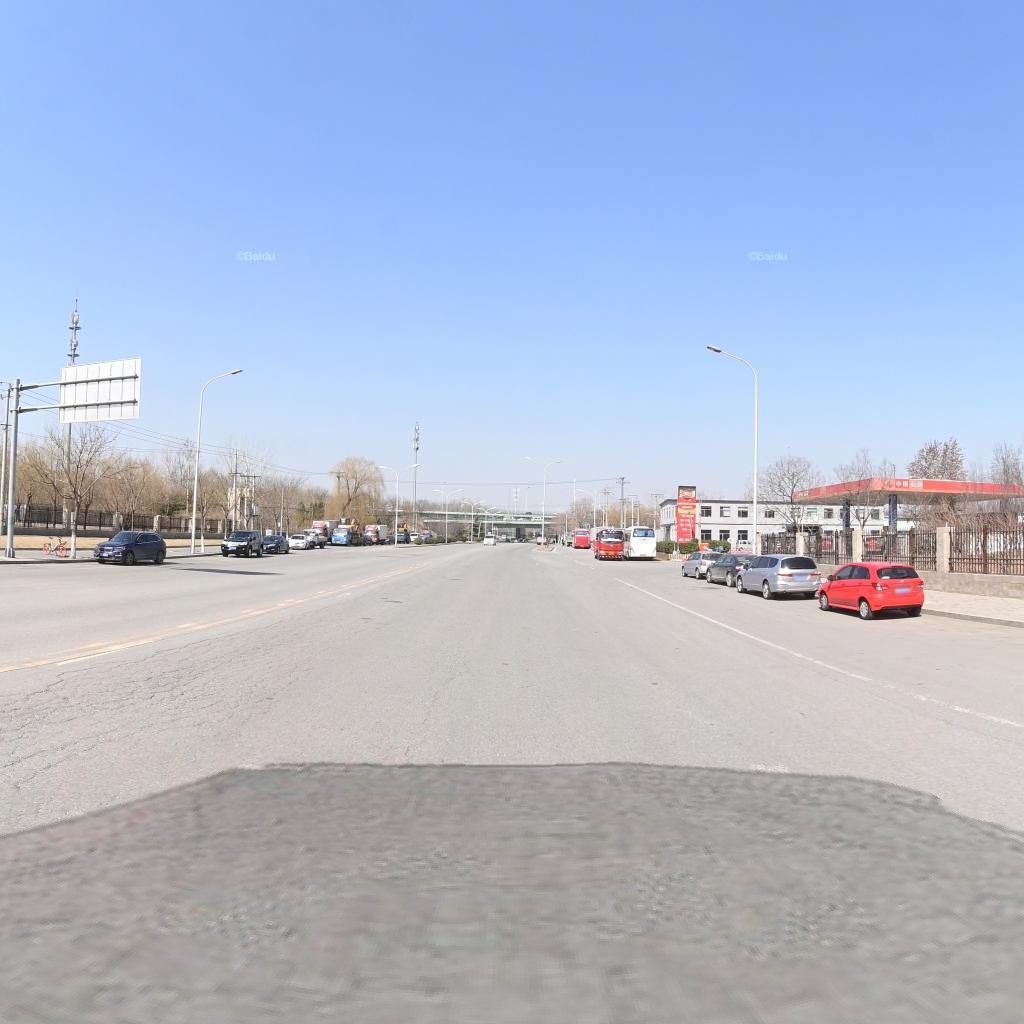
Region: Chaoyang
Road damage annotations: longitudinal crack, longitudinal crack, alligator crack